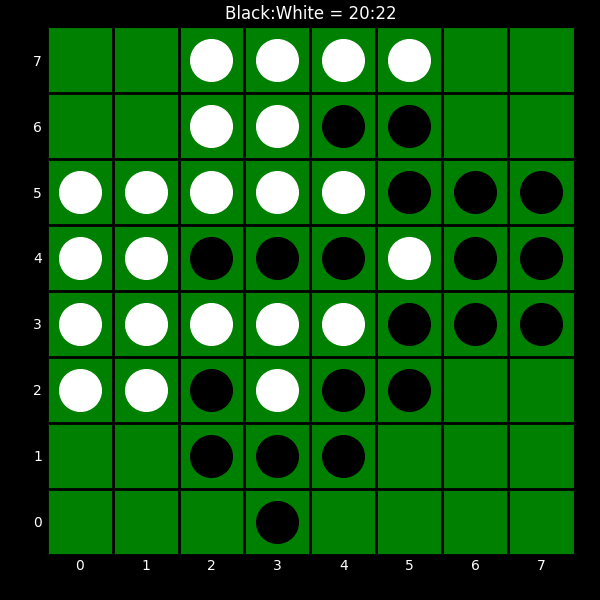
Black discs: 20
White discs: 22